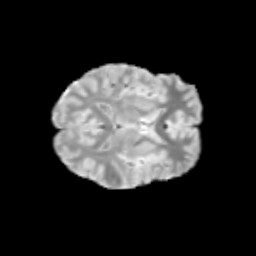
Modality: T2w
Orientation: axial
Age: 11
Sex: female
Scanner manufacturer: siemens
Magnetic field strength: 3 T
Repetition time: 3.8 s
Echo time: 0.07 s